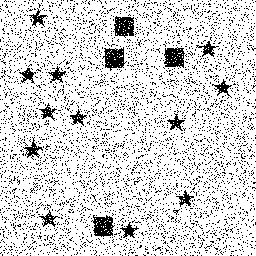
Squares: 4
Triangles: 0
Stars: 12
Total shapes: 16